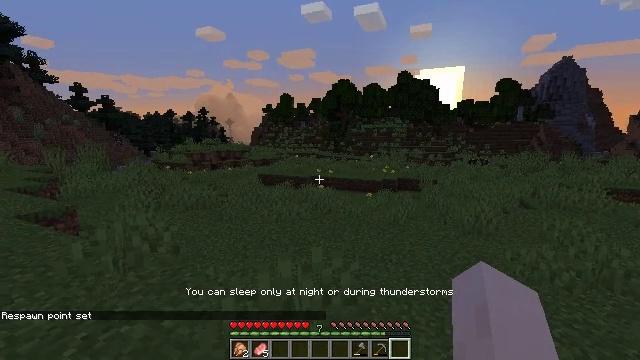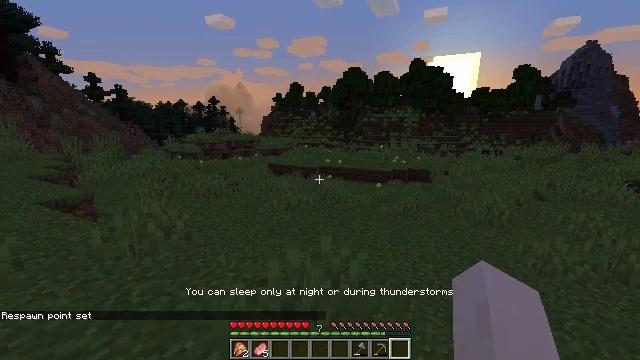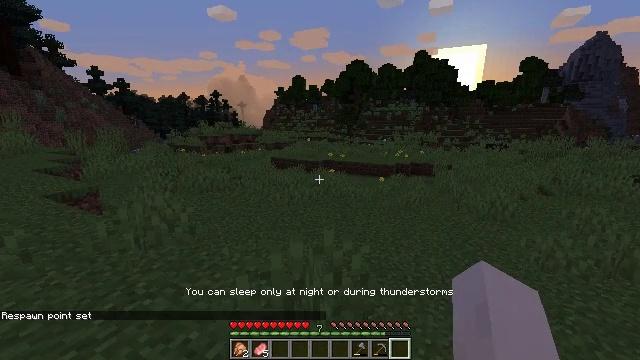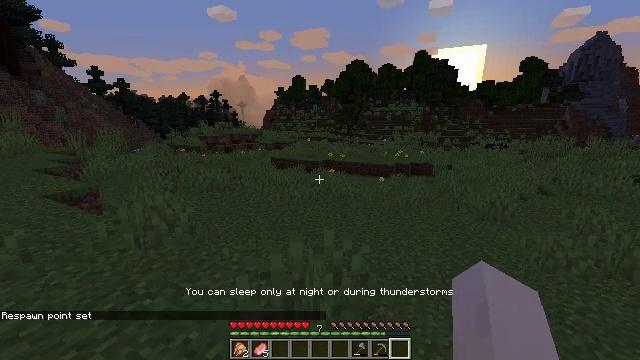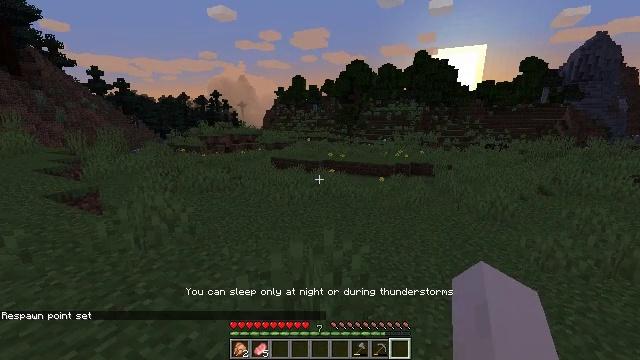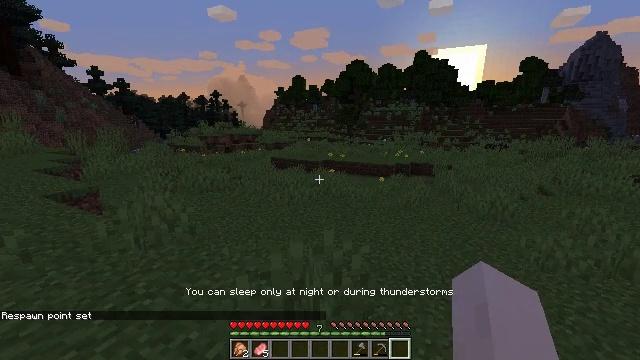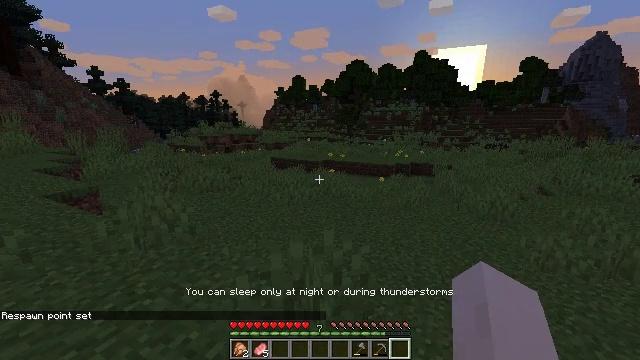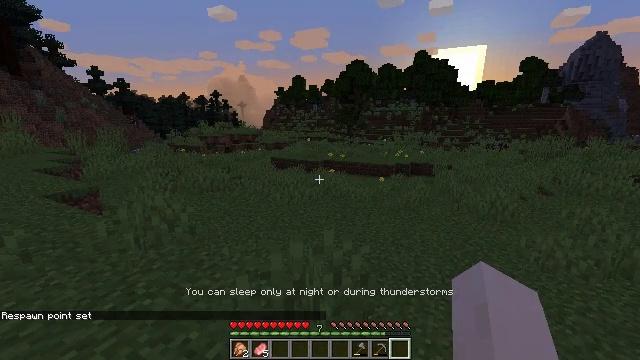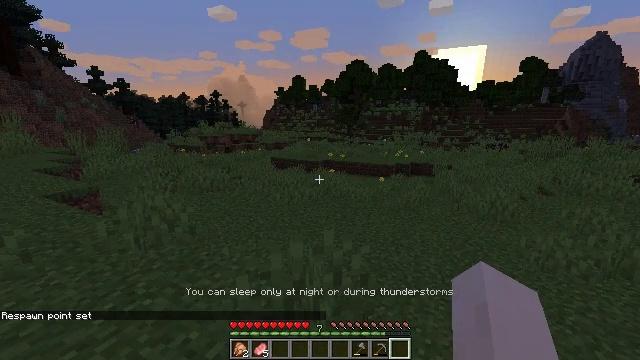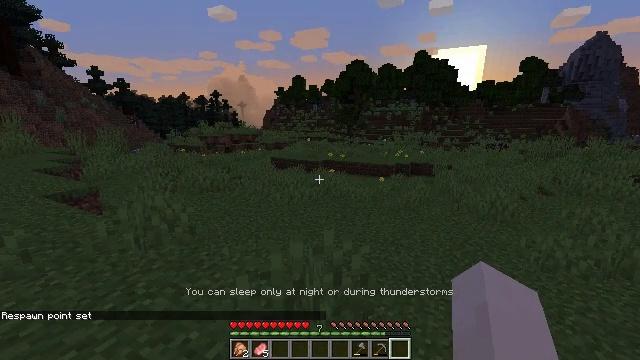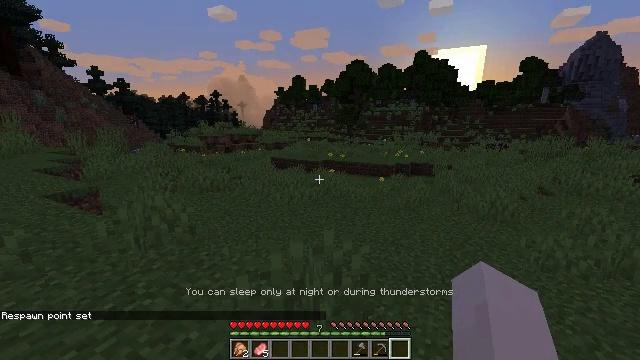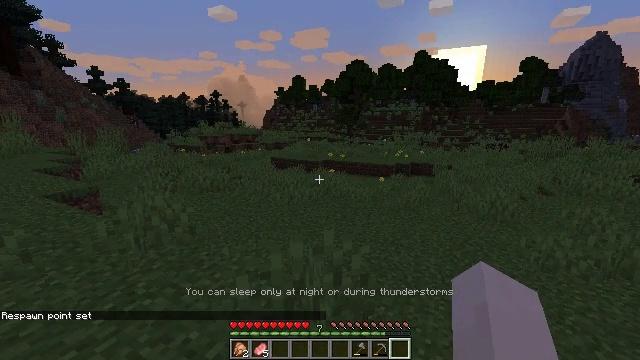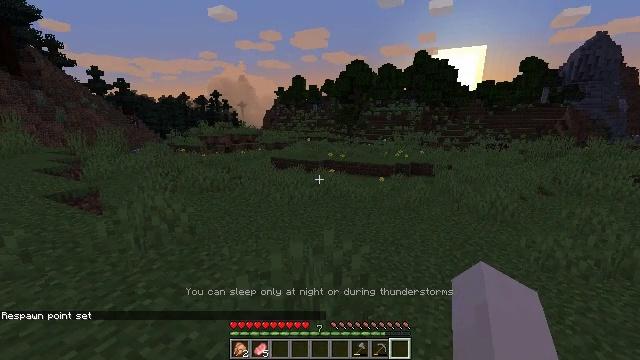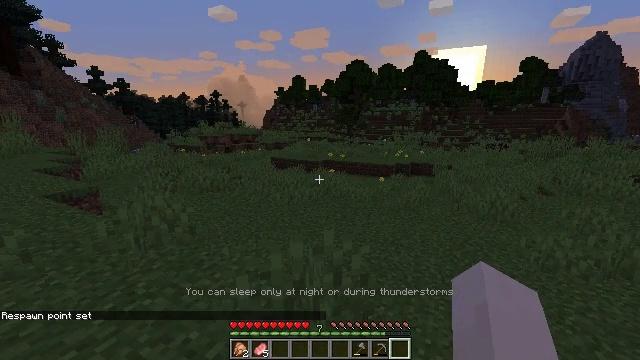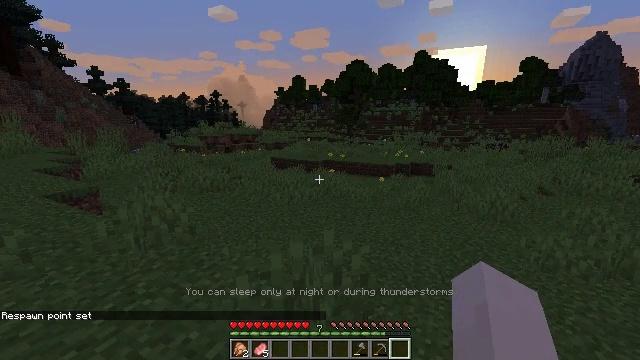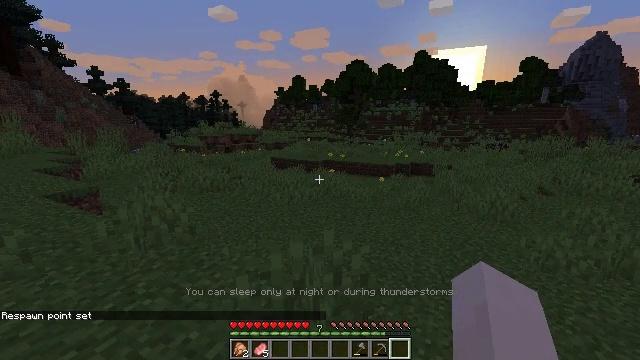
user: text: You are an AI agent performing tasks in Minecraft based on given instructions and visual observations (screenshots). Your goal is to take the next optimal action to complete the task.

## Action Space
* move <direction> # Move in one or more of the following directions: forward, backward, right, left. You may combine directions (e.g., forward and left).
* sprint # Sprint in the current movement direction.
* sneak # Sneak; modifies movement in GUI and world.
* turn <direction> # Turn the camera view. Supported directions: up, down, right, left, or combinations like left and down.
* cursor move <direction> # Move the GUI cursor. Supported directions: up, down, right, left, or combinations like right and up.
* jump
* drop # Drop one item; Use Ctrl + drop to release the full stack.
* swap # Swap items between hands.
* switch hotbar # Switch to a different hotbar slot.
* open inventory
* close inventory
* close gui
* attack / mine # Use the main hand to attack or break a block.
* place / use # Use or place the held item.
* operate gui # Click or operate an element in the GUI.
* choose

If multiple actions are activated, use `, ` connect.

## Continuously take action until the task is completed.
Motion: motion action
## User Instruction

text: Remove the blue bed from its location.
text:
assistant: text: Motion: turn left and down
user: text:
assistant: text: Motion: turn down
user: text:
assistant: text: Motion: no_op
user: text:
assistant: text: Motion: no_op
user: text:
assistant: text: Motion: no_op
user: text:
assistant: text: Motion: no_op
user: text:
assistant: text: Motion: no_op
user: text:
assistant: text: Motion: no_op
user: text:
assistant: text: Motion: no_op
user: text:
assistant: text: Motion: no_op
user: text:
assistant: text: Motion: no_op
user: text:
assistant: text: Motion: no_op
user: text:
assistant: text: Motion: no_op
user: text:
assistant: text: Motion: no_op
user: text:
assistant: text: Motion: no_op
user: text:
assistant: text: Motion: no_op
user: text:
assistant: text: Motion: no_op
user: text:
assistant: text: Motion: no_op
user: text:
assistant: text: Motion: no_op
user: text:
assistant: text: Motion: turn right and down
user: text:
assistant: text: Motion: turn right and down
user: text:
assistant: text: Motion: turn right and down
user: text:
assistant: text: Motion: turn right and down
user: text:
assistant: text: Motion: turn right and down
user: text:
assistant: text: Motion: turn right and down
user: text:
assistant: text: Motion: no_op
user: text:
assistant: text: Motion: turn right
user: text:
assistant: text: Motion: turn right
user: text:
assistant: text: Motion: use / place
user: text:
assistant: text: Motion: use / place